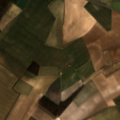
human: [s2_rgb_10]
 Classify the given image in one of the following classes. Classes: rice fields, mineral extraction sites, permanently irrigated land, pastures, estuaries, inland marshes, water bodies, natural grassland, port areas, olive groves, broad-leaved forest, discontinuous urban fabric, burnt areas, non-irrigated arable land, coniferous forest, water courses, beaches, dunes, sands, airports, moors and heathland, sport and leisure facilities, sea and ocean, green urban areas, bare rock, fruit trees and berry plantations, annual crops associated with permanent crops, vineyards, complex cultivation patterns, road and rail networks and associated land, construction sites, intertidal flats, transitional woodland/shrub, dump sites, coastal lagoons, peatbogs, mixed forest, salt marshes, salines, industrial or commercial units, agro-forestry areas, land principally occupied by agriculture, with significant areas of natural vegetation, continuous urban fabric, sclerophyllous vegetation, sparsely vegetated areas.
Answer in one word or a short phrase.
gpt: sport and leisure facilities, non-irrigated arable land